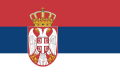
Flag of Serbia